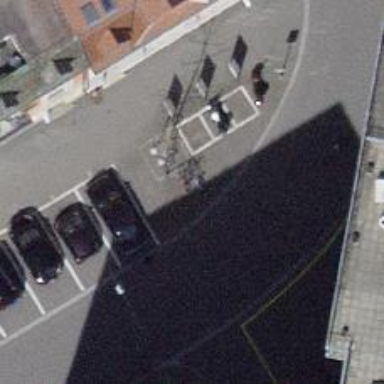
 equipped with racks for parking bicycles."